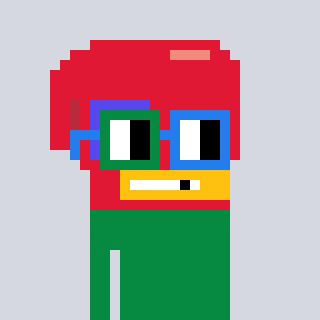
a pixel art character with square green and blue glasses, a boxing glove-shaped head and a green-colored body on a cool background